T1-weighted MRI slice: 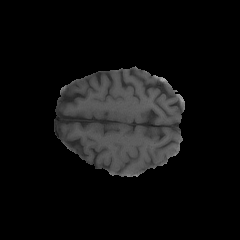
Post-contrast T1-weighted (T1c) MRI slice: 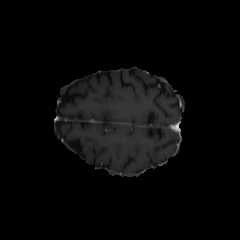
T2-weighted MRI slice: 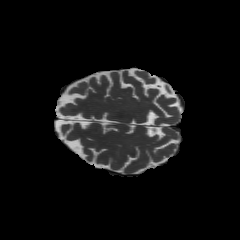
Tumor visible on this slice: no